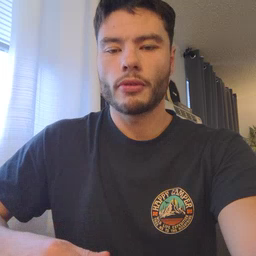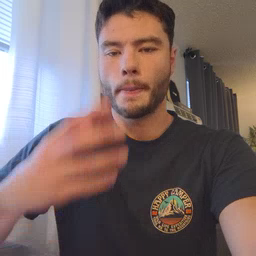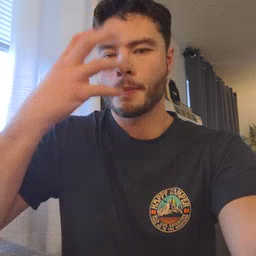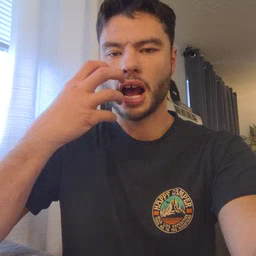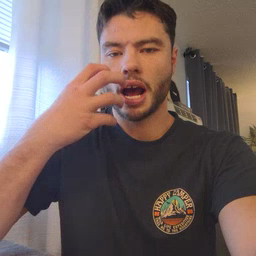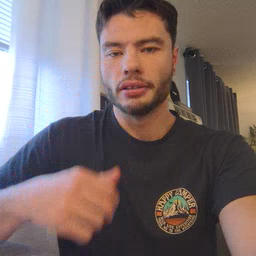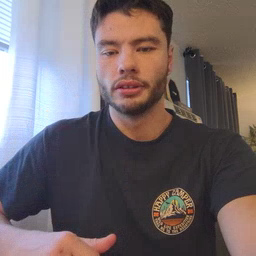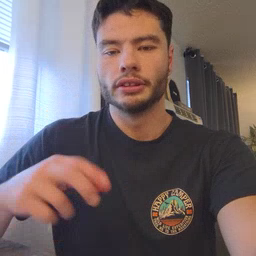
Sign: mad